高一 · 立体几何学
若一个四面体的四个面中, 有两个面都是直角边长为 1 的等腰直角三角形, 另两个面都是直角边长分别为 1 和 $\sqrt{2}$ 的直角三角形, 则该四面体的外接球的表面积为
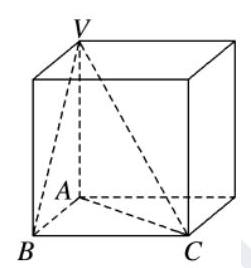
答案: $3 \pi$
解析: 题意的四面体为如图所示的正方体中的三棱锥 $V-A B C$,

所以 $V A=A B=B C=1, V B=A C=\sqrt{2}$,

其外接球即为该企方体的外接球，故其半径为 $R=\frac{\sqrt{3}}{2}$,

所以该四面体外接球的表面积为 $4 \pi \times\left(\frac{\sqrt{3}}{2}\right)^{2}=3 \pi$.